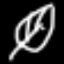
Label: leaf